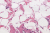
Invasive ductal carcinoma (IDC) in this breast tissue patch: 0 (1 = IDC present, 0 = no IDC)